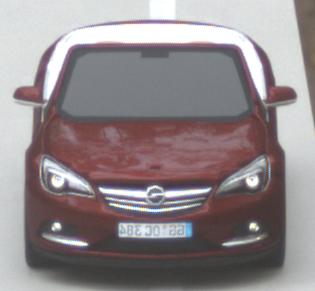
Make: Opel
Model: Cascada 1.4 Turbo
Detailed model: Cascada
Model produced from: 2013/03
Model produced until: 2015/01
Doors: 2
Color: red
Road condition: dry road
Daytime: morning or afternoon
Contrast: low contrast